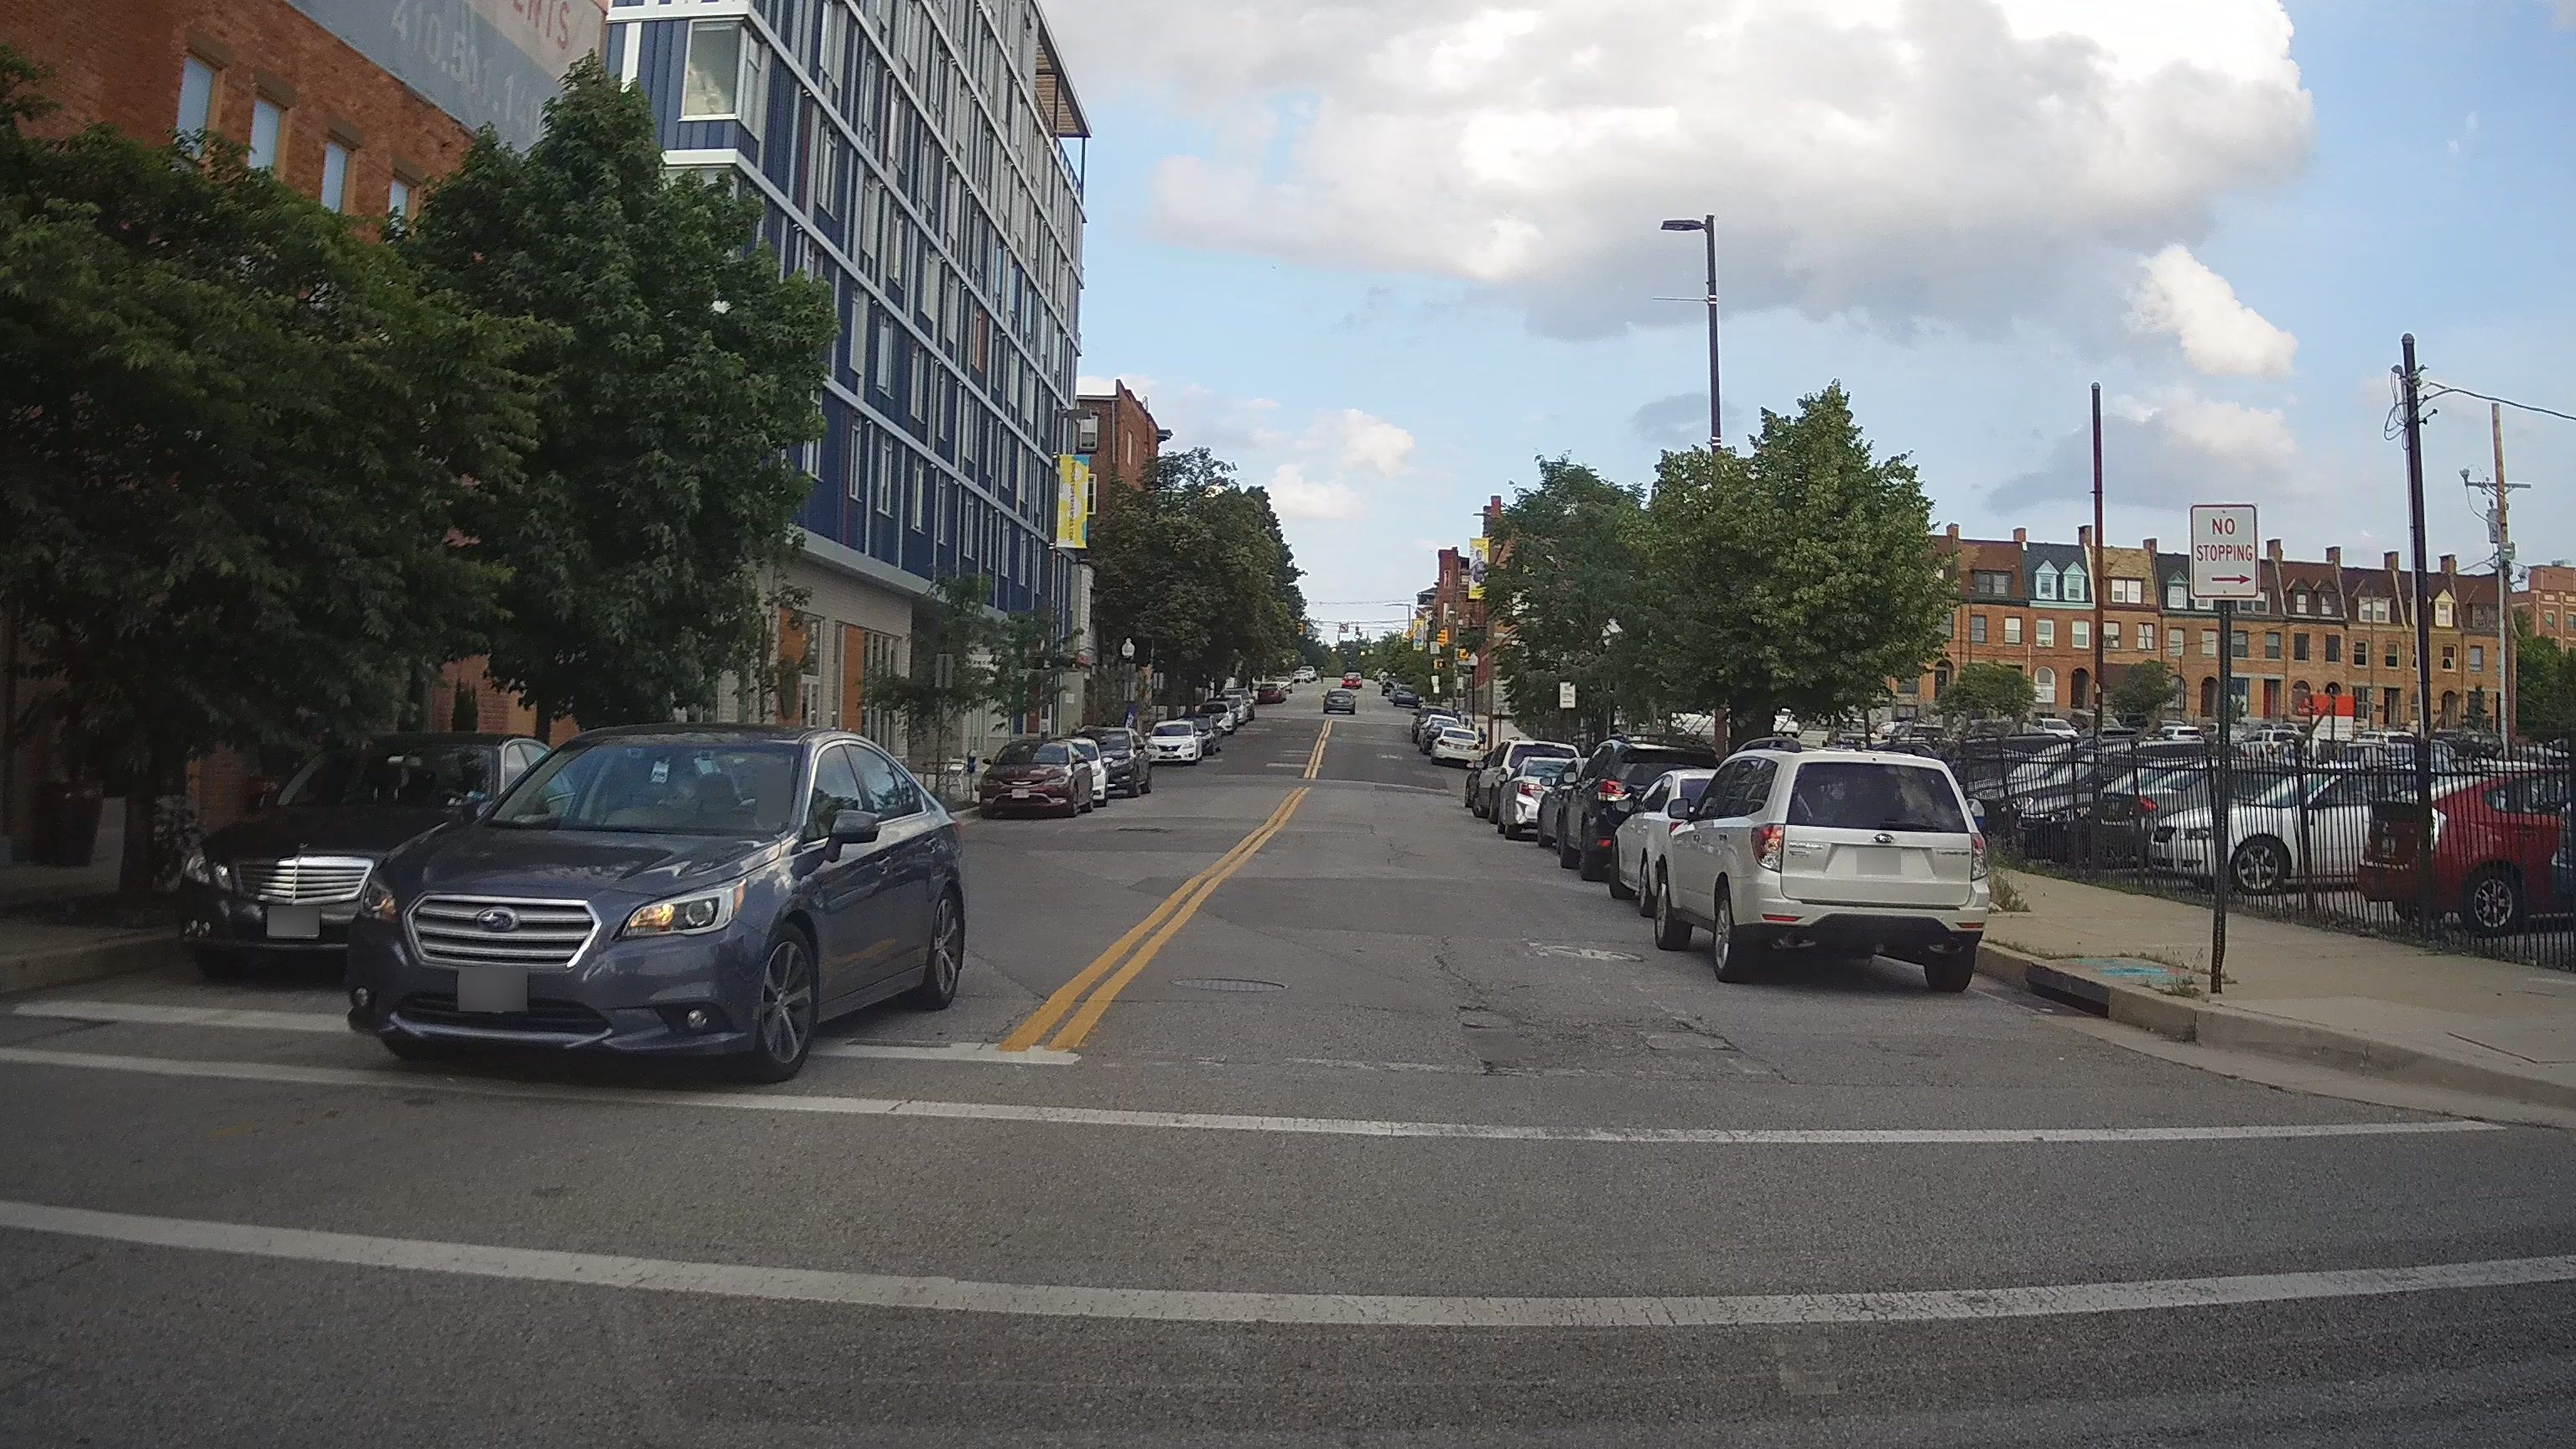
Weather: cloudy
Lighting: day
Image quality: good
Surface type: driving surface
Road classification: secondary
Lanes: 2
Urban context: urban centre
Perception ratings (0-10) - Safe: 7.47, Lively: 7.5, Beautiful: 7.09, Boring: 2.06, Depressing: 2.08, Wealthy: 4.43